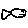
Label: fish